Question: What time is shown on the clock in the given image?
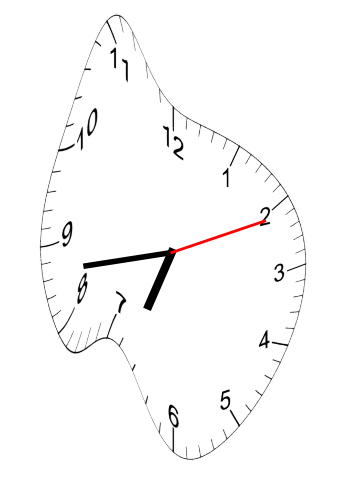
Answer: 06:43:11